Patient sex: F
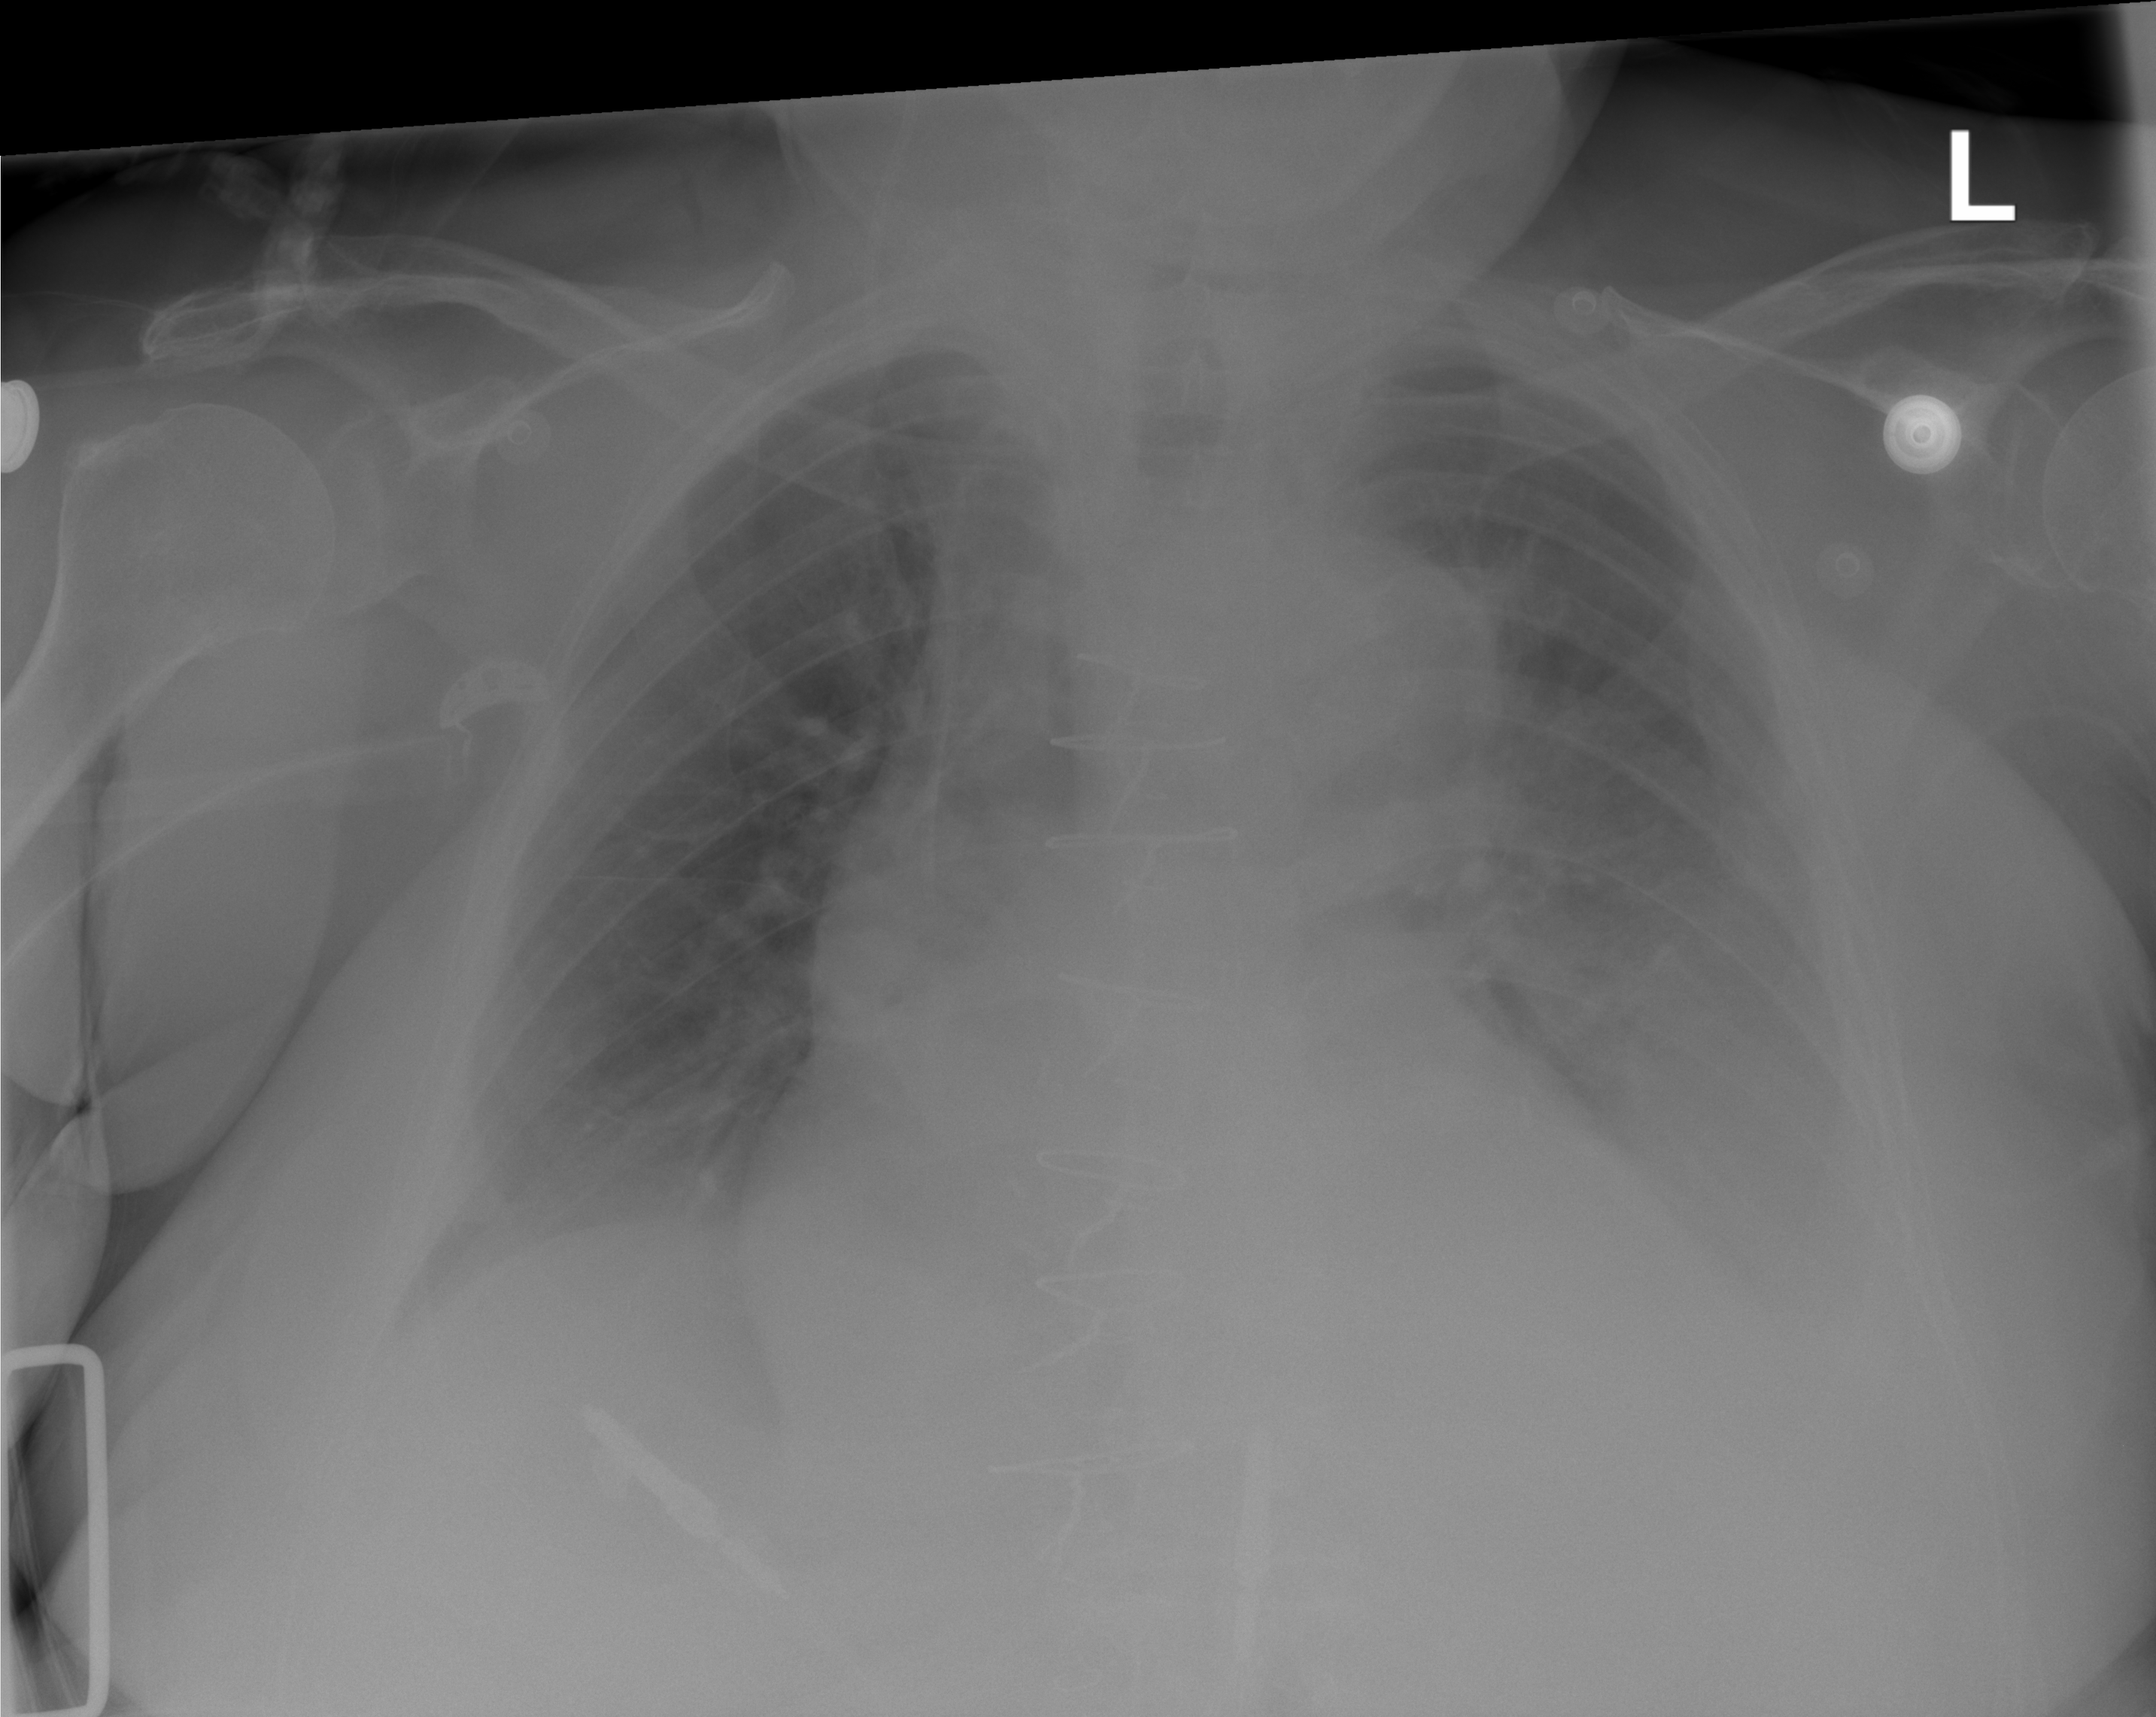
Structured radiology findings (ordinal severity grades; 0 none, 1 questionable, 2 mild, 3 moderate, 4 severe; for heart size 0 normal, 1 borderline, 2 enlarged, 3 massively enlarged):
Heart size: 2
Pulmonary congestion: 2
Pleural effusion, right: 1
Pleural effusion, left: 2
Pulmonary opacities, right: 0
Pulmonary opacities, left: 0
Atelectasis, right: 1
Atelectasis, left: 2